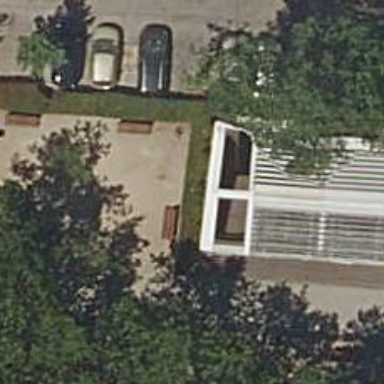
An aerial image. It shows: Brown bench.